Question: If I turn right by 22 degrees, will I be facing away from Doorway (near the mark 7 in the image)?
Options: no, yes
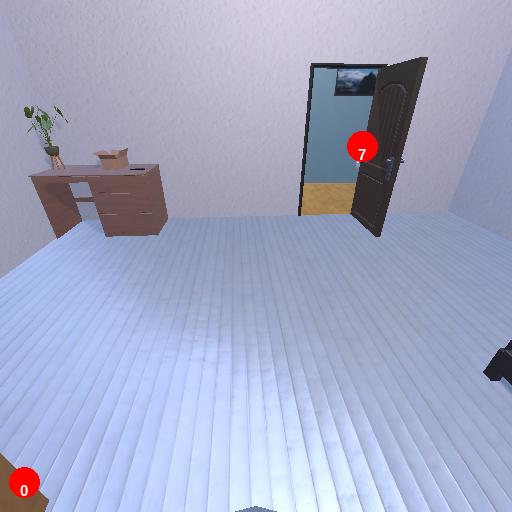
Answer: no